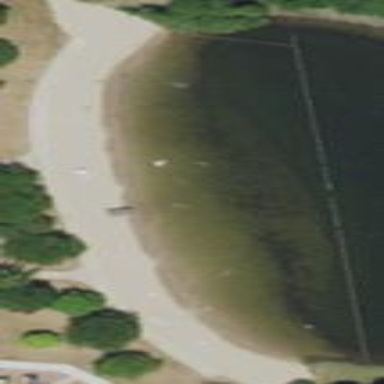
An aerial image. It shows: Beautiful beach with natural surroundings.